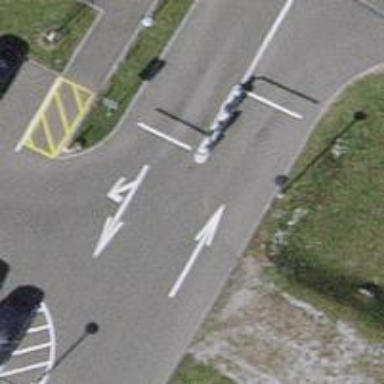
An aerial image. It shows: Lift gate barrier.